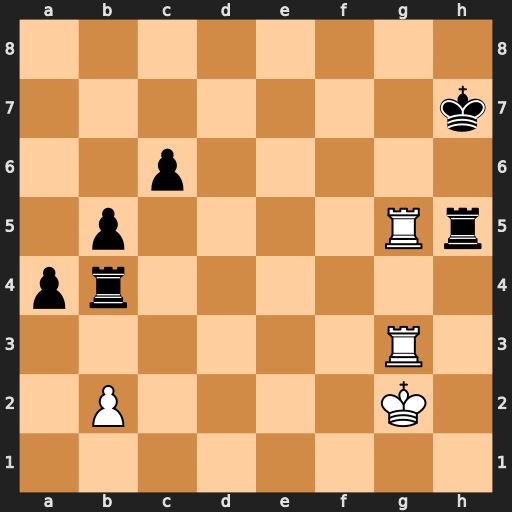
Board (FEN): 8/7k/2p5/1p4Rr/pr6/6R1/1P4K1/8
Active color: w
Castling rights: -
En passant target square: -
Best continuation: Rxh5#